在平面直角坐标系中，点\(A(4,0),B(1,0),C(-1,0),D(0,1)\)，若点\(P\)满足\(|PA|=2|PB|\)，则\(2|PC|+|PD|\)的最小值为（ ）

A. \(4\)  B. \(\sqrt{15}\) C. \(\sqrt{17}\) D. \(2+\sqrt{5}\)
【解答】
【答案】C

【分析】先求出点$P$的轨迹方程，再将$|PC|$转化为$\dfrac{1}{2}|PM|$的长度，根据图形求得$P,M,D$共线时$2|PC|+|PD|$最小，求出最小值即可.

【详解】设$P(x,y)$，

由$|PA|=2|PB|$，得$\sqrt{(x-4)^2+y^2}=2\sqrt{(x-1)^2+y^2}$，化简整理得$x^2+y^2=4$，

故$P$的轨迹是以$(0,0)$为圆心，2 为半径的圆，

$|PC|=\sqrt{(x+1)^2+y^2}=\dfrac{1}{2}\sqrt{4x^2+8x+4+4y^2}=\dfrac{1}{2}\sqrt{x^2+8x+16+y^2}=\dfrac{1}{2}\sqrt{(x+4)^2+y^2}$，

设$M(-4,0)$，则$|PC|=\dfrac{1}{2}|PM|$.

所以$2|PC|+|PD|=|PM|+|PD|\ge|MD|=\sqrt{17}$，

当且仅当$P,M,D$三点共线时取等号，

所以$2|PC|+|PD|$的最小值为$\sqrt{17}$.

故选：C.

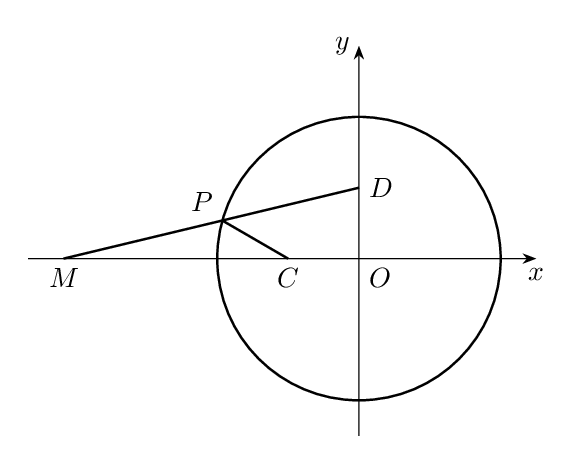